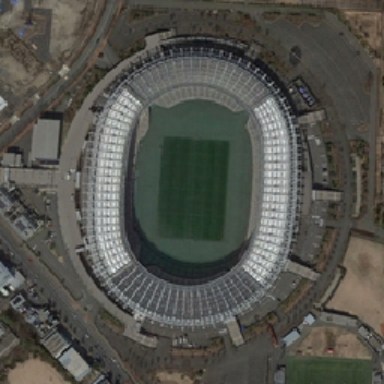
Oval green stadium is surrounded by white and gree .